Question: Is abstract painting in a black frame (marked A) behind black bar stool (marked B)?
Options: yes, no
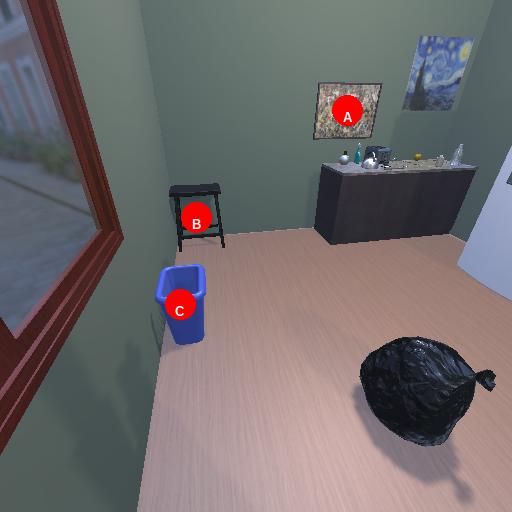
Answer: yes